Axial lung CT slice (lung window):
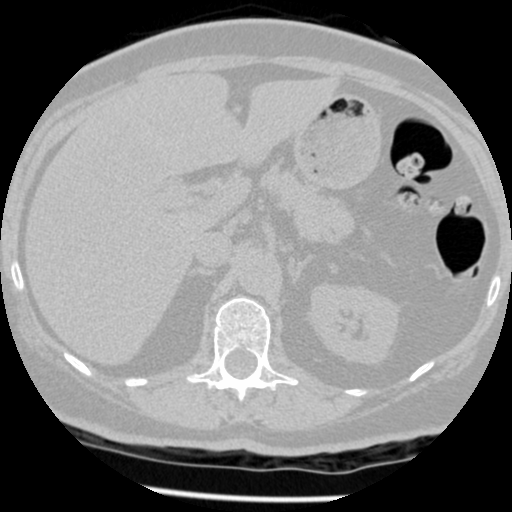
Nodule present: no